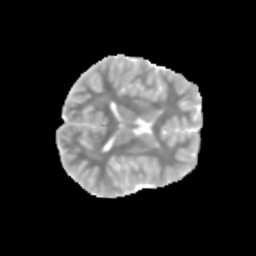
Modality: MD
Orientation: axial
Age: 11
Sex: male
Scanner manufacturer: siemens
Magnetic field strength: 3 T
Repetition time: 3.8 s
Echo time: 0.07 s